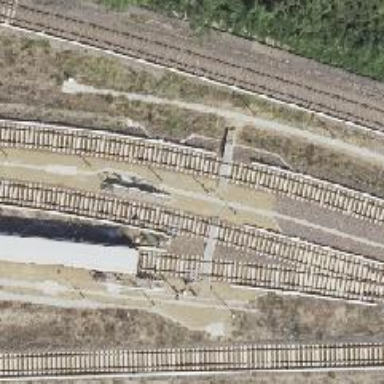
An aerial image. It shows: Yard used for service maintenance of electrified light rail railway.